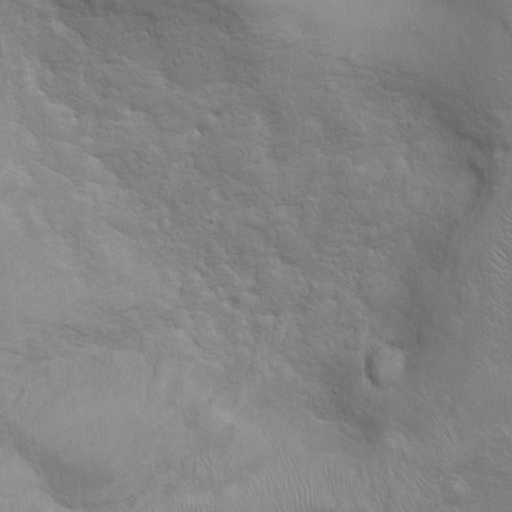
Classes present: Background, Cone